Question: I think I pressed something when I was working on Android app. Weird characters appeared and I can figure out how to get rid of them. They are distracting when I am trying to code. Can some one help. I got a screen shot of some of the characters.

Not sure what hotkeys I pressed :/
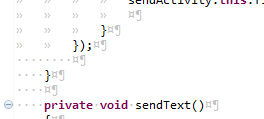
Answer: You have 'show whitespace characters' turned on, this is set on 'Preferences > General > Editors > Text Editors'